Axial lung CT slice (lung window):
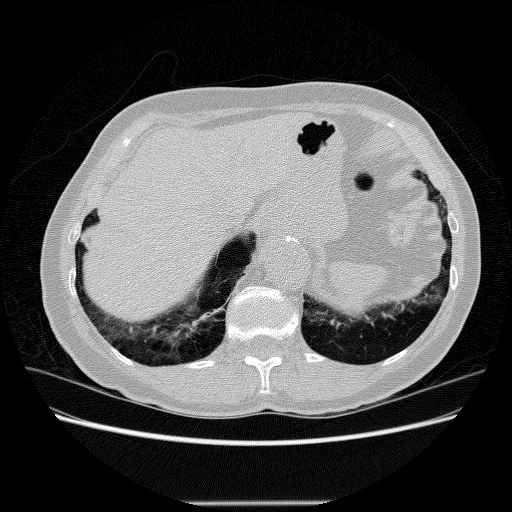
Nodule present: no